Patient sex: M
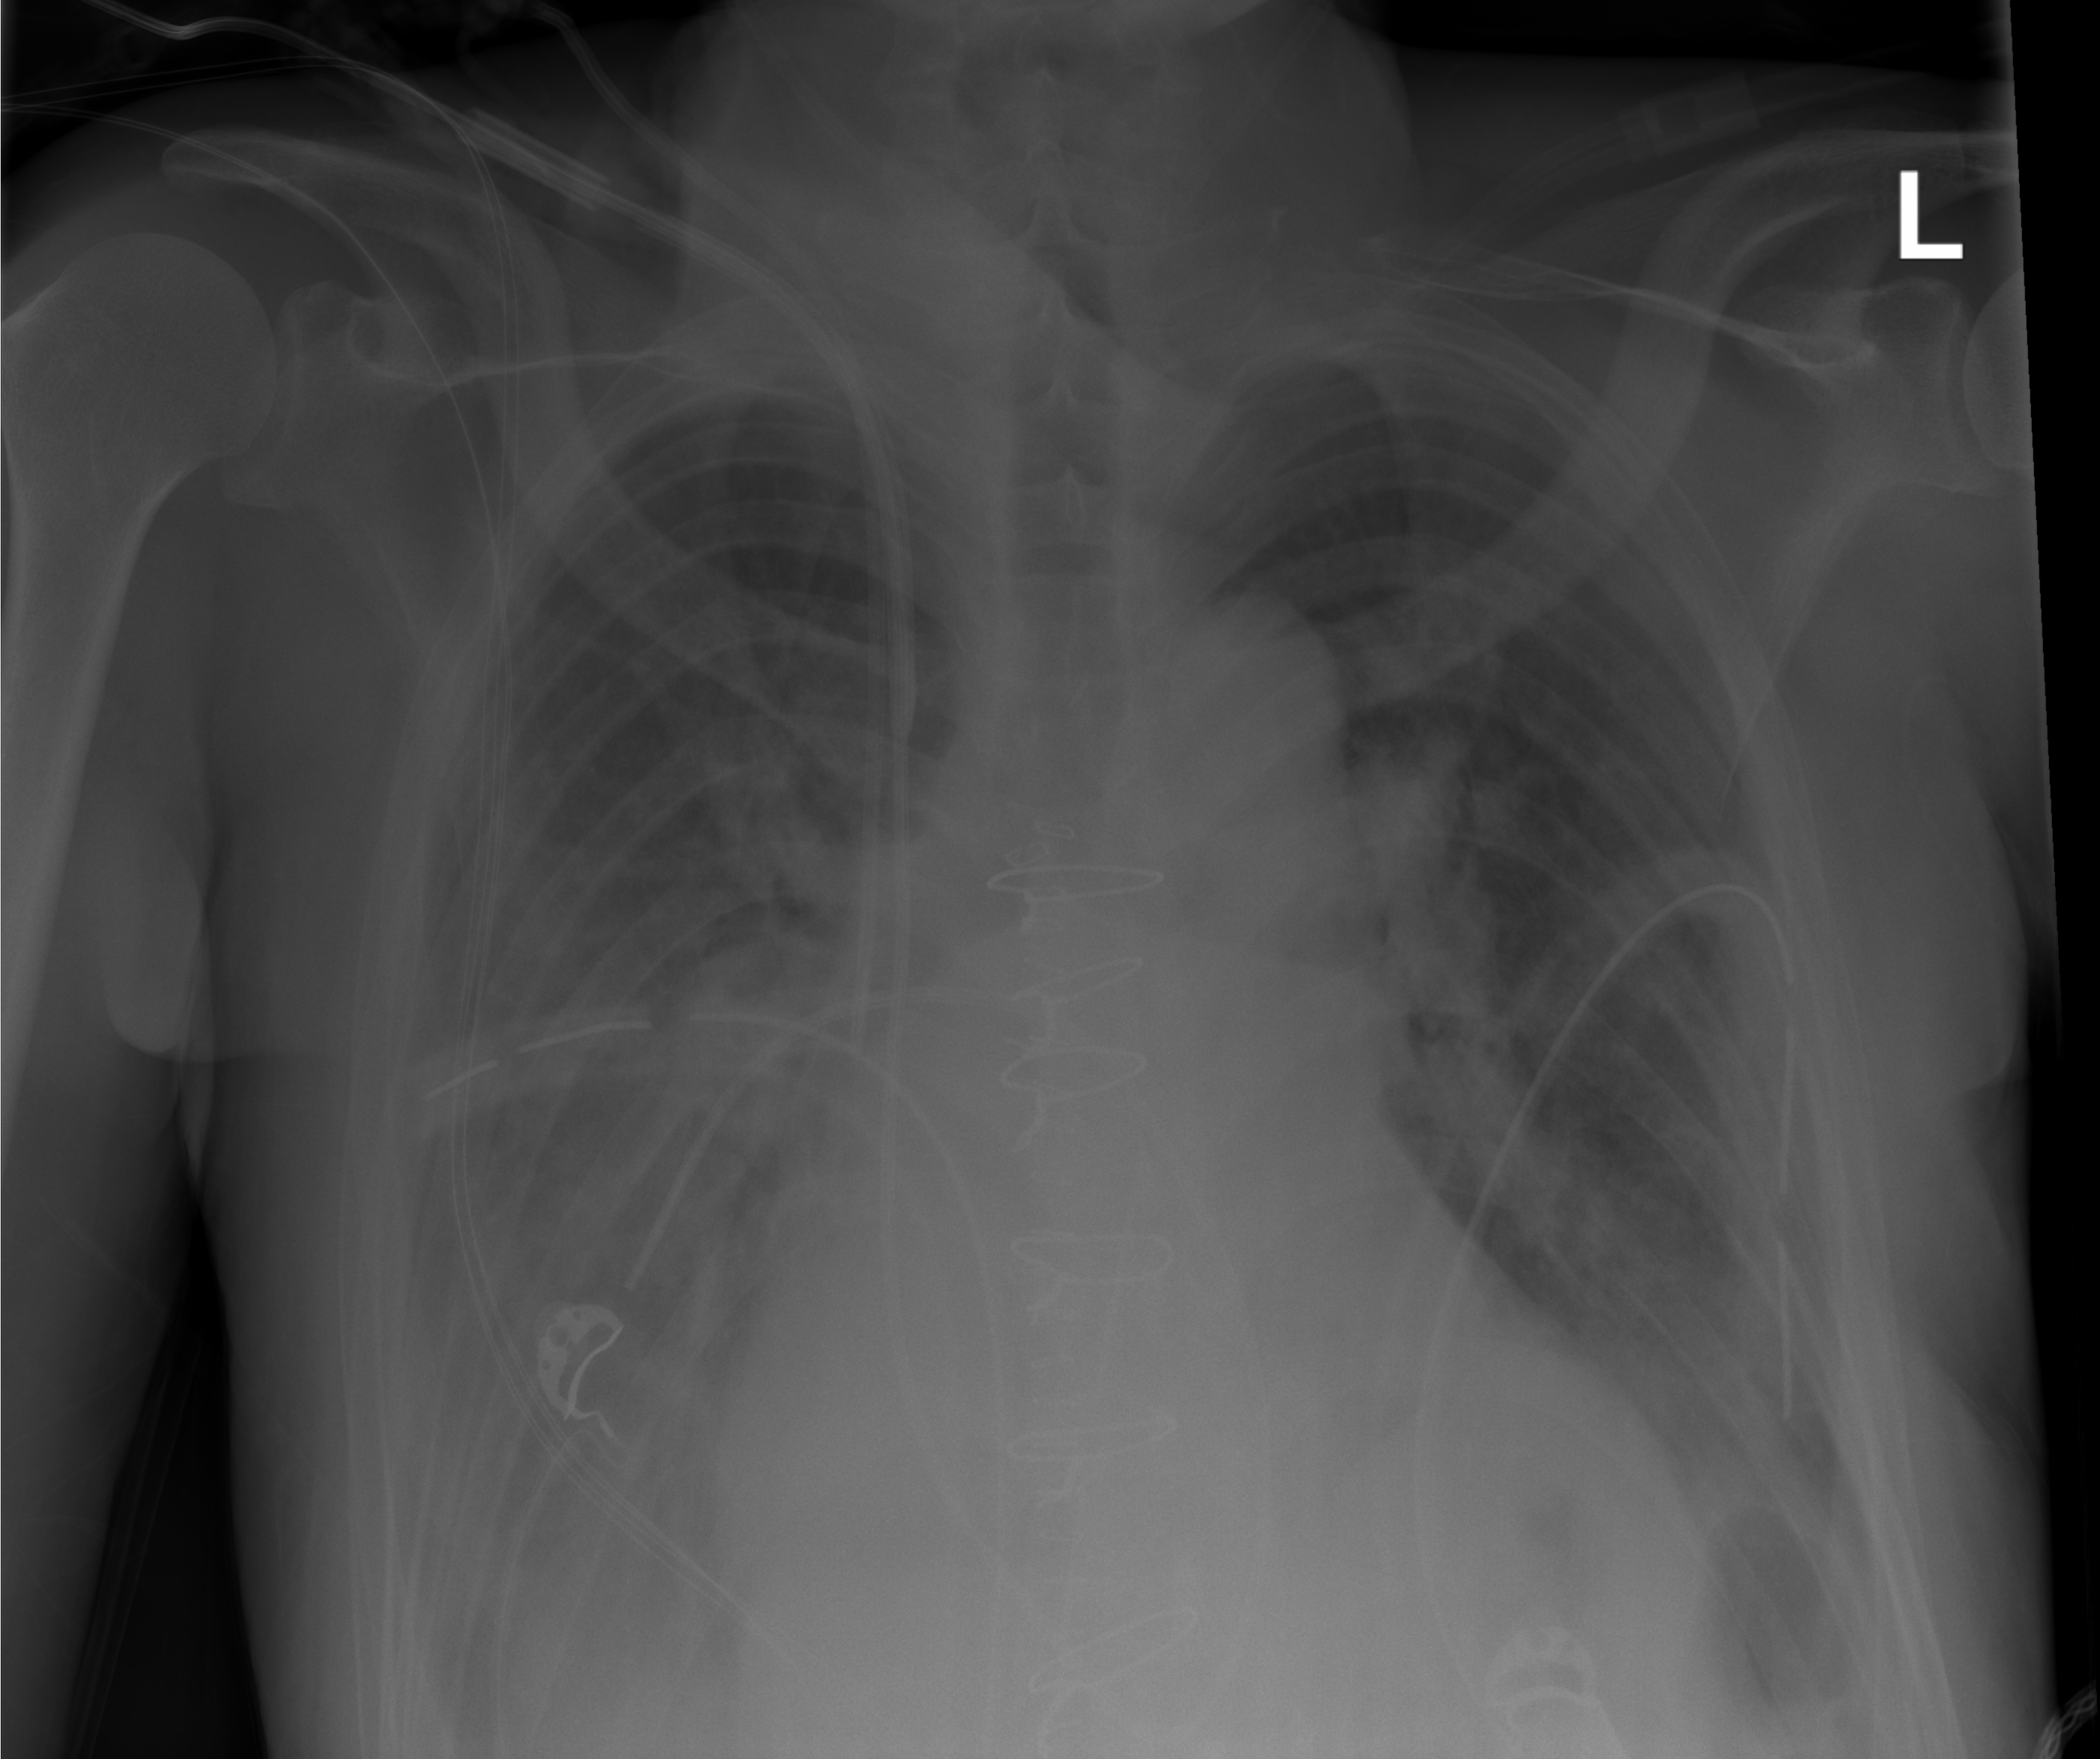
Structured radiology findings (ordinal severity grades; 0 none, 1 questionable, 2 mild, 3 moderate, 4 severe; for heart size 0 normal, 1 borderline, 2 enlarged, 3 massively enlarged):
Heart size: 2
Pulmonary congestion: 0
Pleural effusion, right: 2
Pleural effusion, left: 1
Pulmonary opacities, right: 2
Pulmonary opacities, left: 1
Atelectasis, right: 2
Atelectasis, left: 2